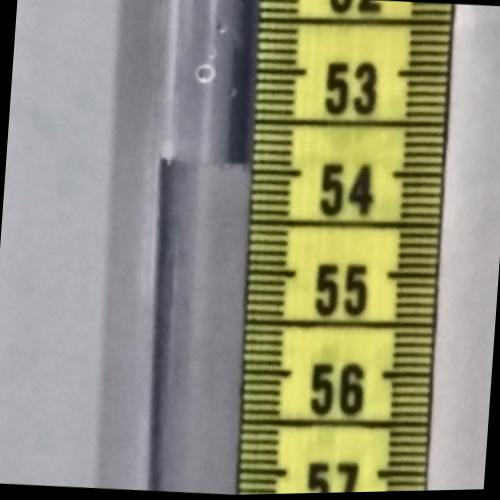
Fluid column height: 53.9 cm